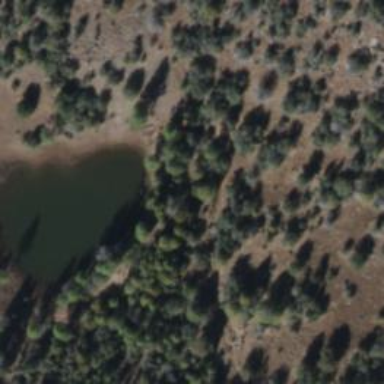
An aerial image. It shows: Reservoir area.